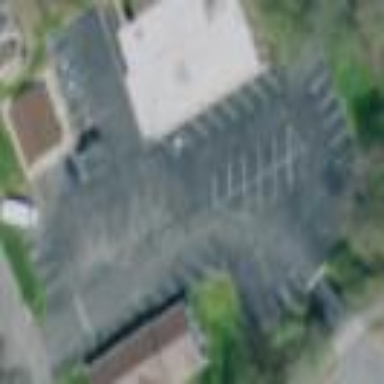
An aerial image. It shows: Parking area with surface.